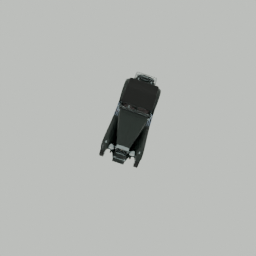
Label: mechanical